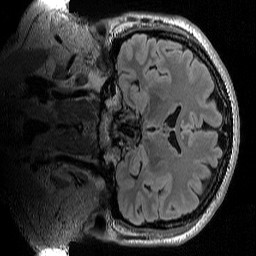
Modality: T2w
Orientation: coronal
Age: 60
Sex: male
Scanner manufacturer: siemens
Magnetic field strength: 3 T
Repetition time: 5 s
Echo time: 0.386 s